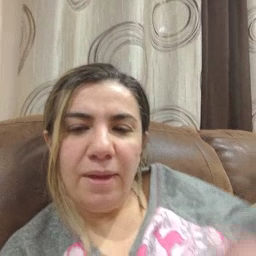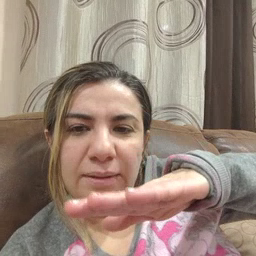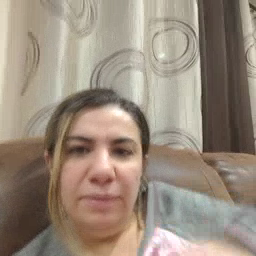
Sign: on